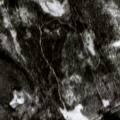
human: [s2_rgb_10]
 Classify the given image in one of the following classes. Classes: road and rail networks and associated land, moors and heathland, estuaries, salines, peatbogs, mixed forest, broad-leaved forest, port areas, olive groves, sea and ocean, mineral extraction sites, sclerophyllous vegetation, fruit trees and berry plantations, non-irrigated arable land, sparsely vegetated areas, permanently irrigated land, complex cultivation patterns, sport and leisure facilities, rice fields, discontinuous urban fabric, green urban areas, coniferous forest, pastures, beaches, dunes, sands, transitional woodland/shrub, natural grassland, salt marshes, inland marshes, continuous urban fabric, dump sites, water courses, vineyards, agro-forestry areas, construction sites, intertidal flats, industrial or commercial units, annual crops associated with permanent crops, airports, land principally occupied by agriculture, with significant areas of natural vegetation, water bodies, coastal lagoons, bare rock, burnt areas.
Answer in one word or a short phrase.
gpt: coniferous forest